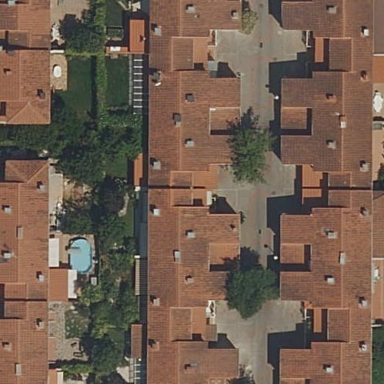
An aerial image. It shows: Terrace building.